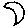
Label: moon